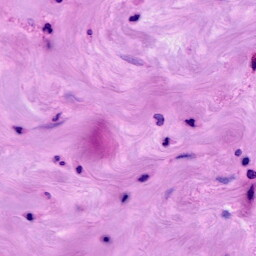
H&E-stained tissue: Breast